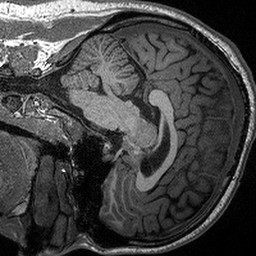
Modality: T1w
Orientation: sagittal
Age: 27
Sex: male
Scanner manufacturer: siemens
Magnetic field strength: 3 T
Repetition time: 2.3 s
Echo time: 0.00298 s